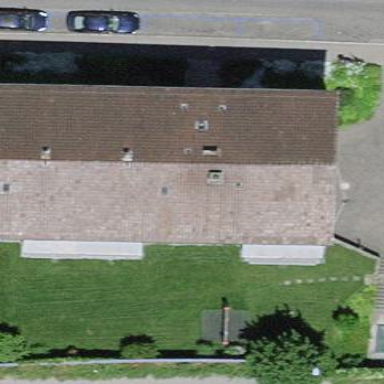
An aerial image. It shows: Residential building.